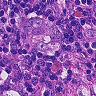
Metastatic tissue present: yes